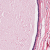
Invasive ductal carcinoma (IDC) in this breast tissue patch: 0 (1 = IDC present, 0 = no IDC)